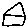
Label: house